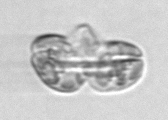
Label: Karenia